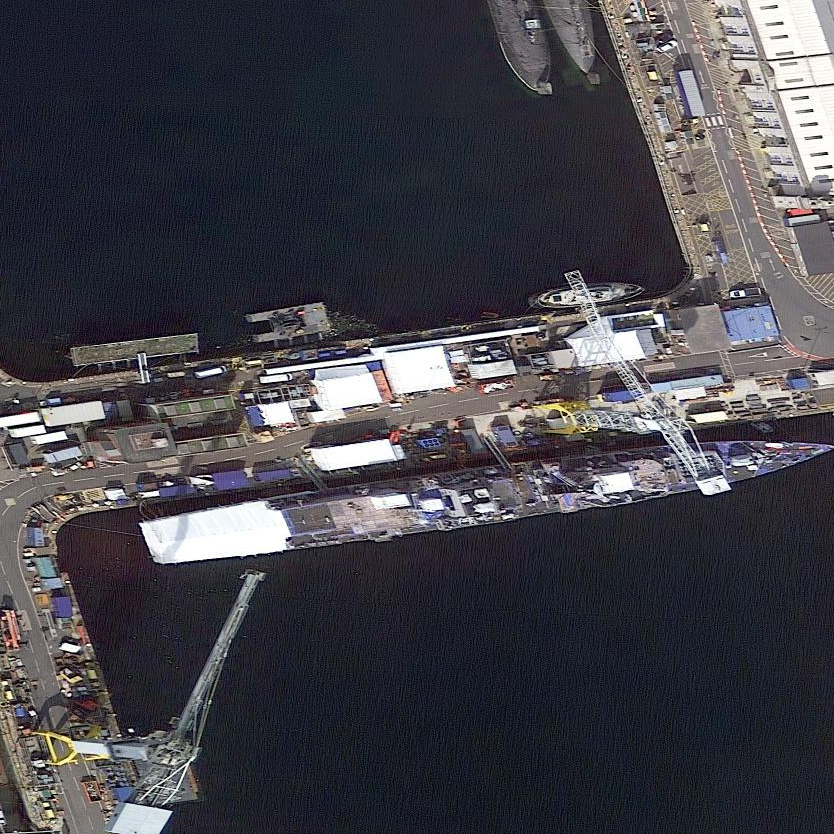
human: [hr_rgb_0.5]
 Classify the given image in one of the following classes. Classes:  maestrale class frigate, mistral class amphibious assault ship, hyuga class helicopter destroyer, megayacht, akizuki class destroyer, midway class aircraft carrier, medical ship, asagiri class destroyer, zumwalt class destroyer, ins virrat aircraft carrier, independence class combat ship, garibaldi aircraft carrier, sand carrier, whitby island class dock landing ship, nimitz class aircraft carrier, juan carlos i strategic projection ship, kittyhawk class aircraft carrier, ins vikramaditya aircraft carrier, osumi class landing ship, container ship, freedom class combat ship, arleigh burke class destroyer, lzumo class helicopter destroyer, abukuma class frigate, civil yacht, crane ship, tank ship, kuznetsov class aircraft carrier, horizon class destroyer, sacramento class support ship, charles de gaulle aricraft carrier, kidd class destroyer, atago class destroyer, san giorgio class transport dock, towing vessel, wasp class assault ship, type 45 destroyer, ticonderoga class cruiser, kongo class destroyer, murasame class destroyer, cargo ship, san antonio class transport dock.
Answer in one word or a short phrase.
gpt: Type 45 destroyer